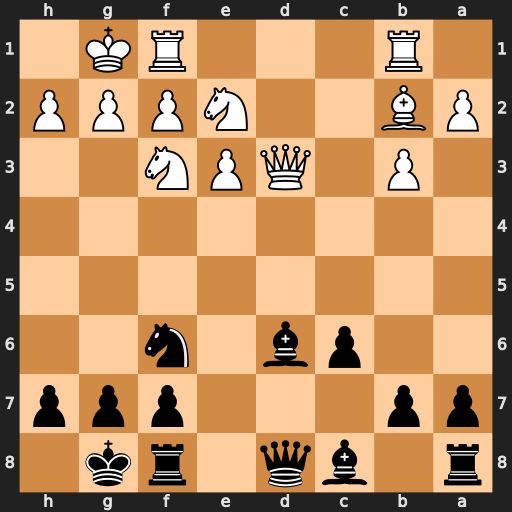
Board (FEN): r1bq1rk1/pp3ppp/2pb1n2/8/8/1P1QPN2/PB2NPPP/1R3RK1
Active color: b
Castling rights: -
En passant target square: -
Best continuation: Bxh2+ Nxh2 Qxd3